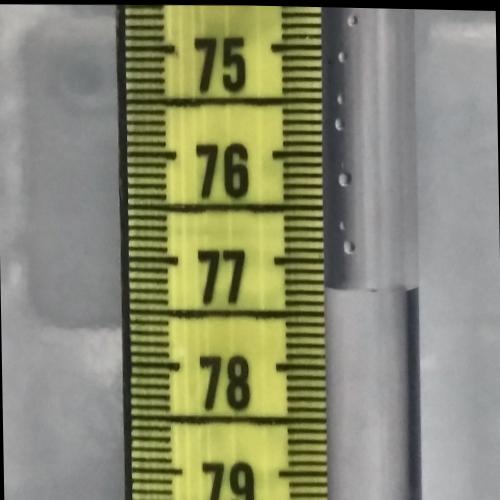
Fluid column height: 77.3 cm